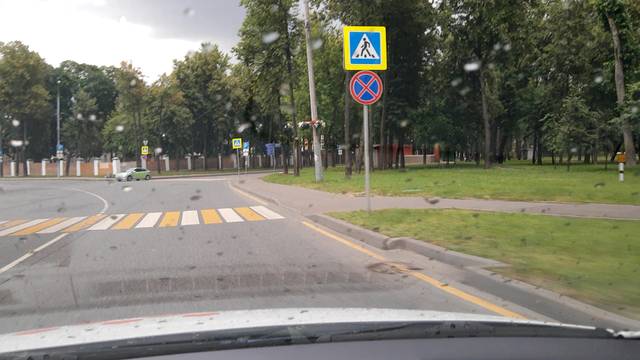
Region: Russia
Coordinates: 55.716, 37.602